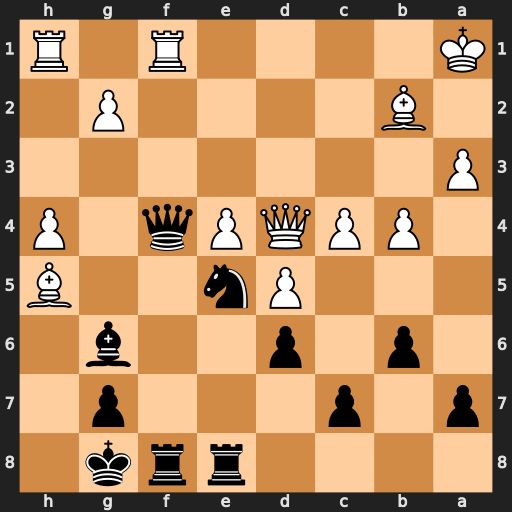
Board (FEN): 4rrk1/p1p3p1/1p1p2b1/3Pn2B/1PPQPq1P/P7/1B4P1/K4R1R
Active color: b
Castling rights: -
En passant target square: -
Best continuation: Qxf1+ Rxf1 Rxf1+